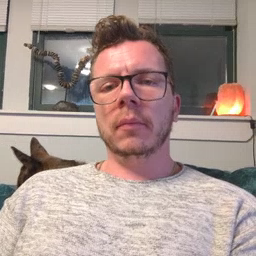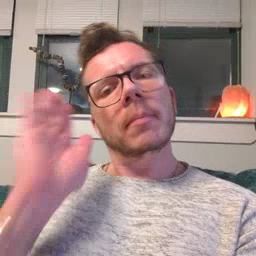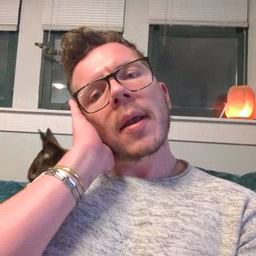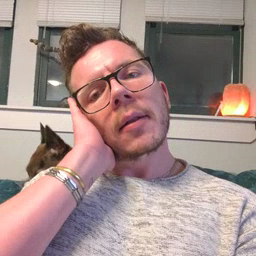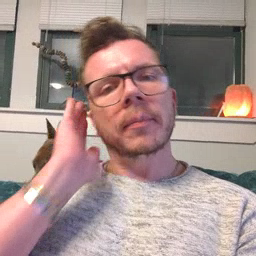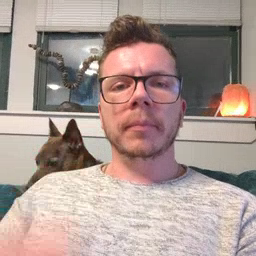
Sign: bed